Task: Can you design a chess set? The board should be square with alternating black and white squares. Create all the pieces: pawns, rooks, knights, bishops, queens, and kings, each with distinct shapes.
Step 4107:
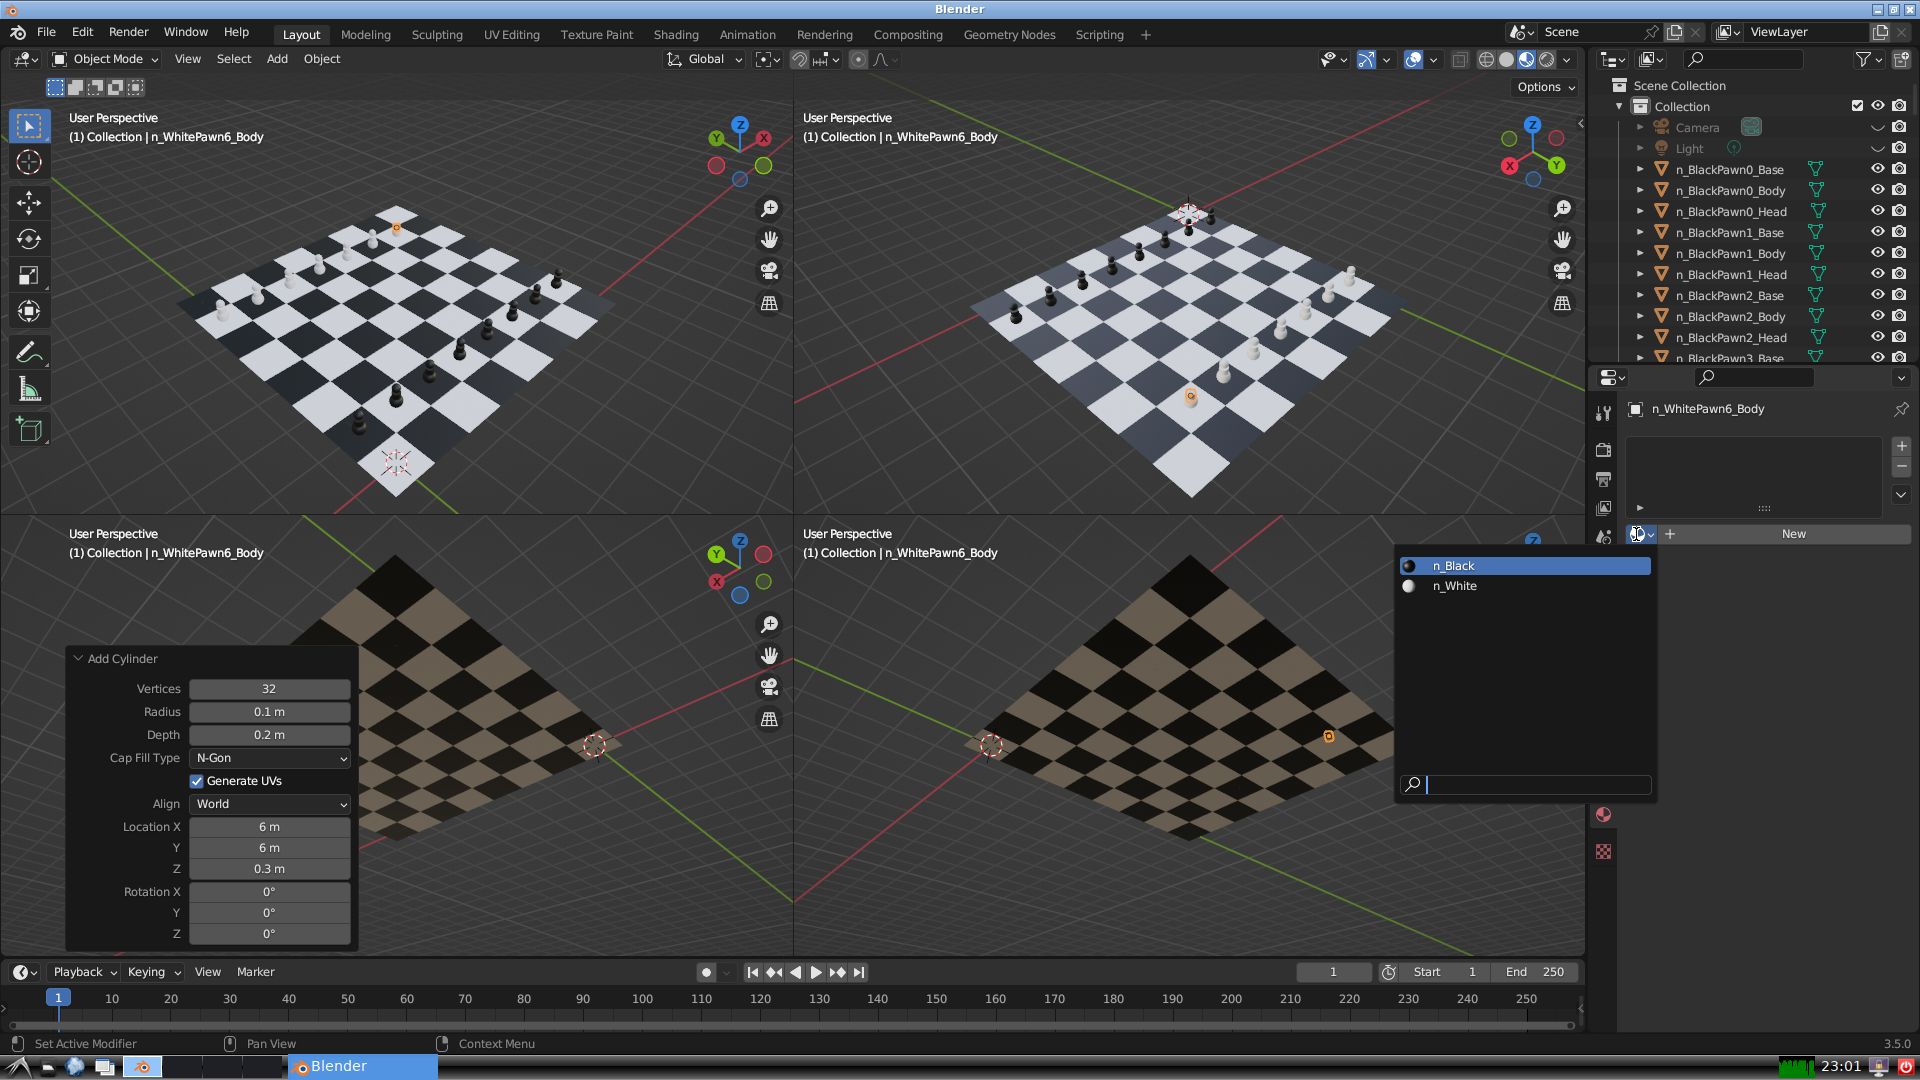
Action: input_text: n_White